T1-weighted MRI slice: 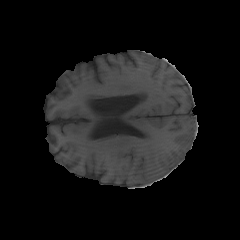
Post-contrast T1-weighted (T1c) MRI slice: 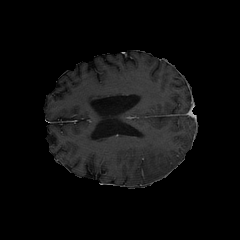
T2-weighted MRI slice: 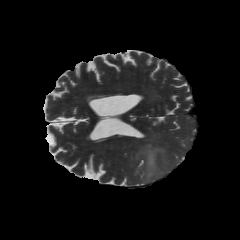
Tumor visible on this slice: yes